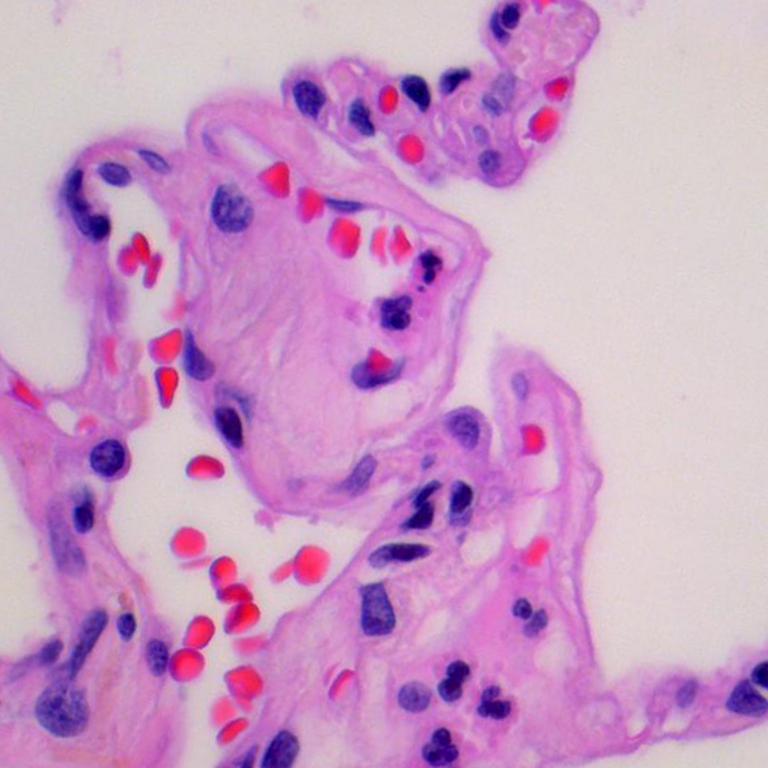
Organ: lung
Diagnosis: benign